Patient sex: F
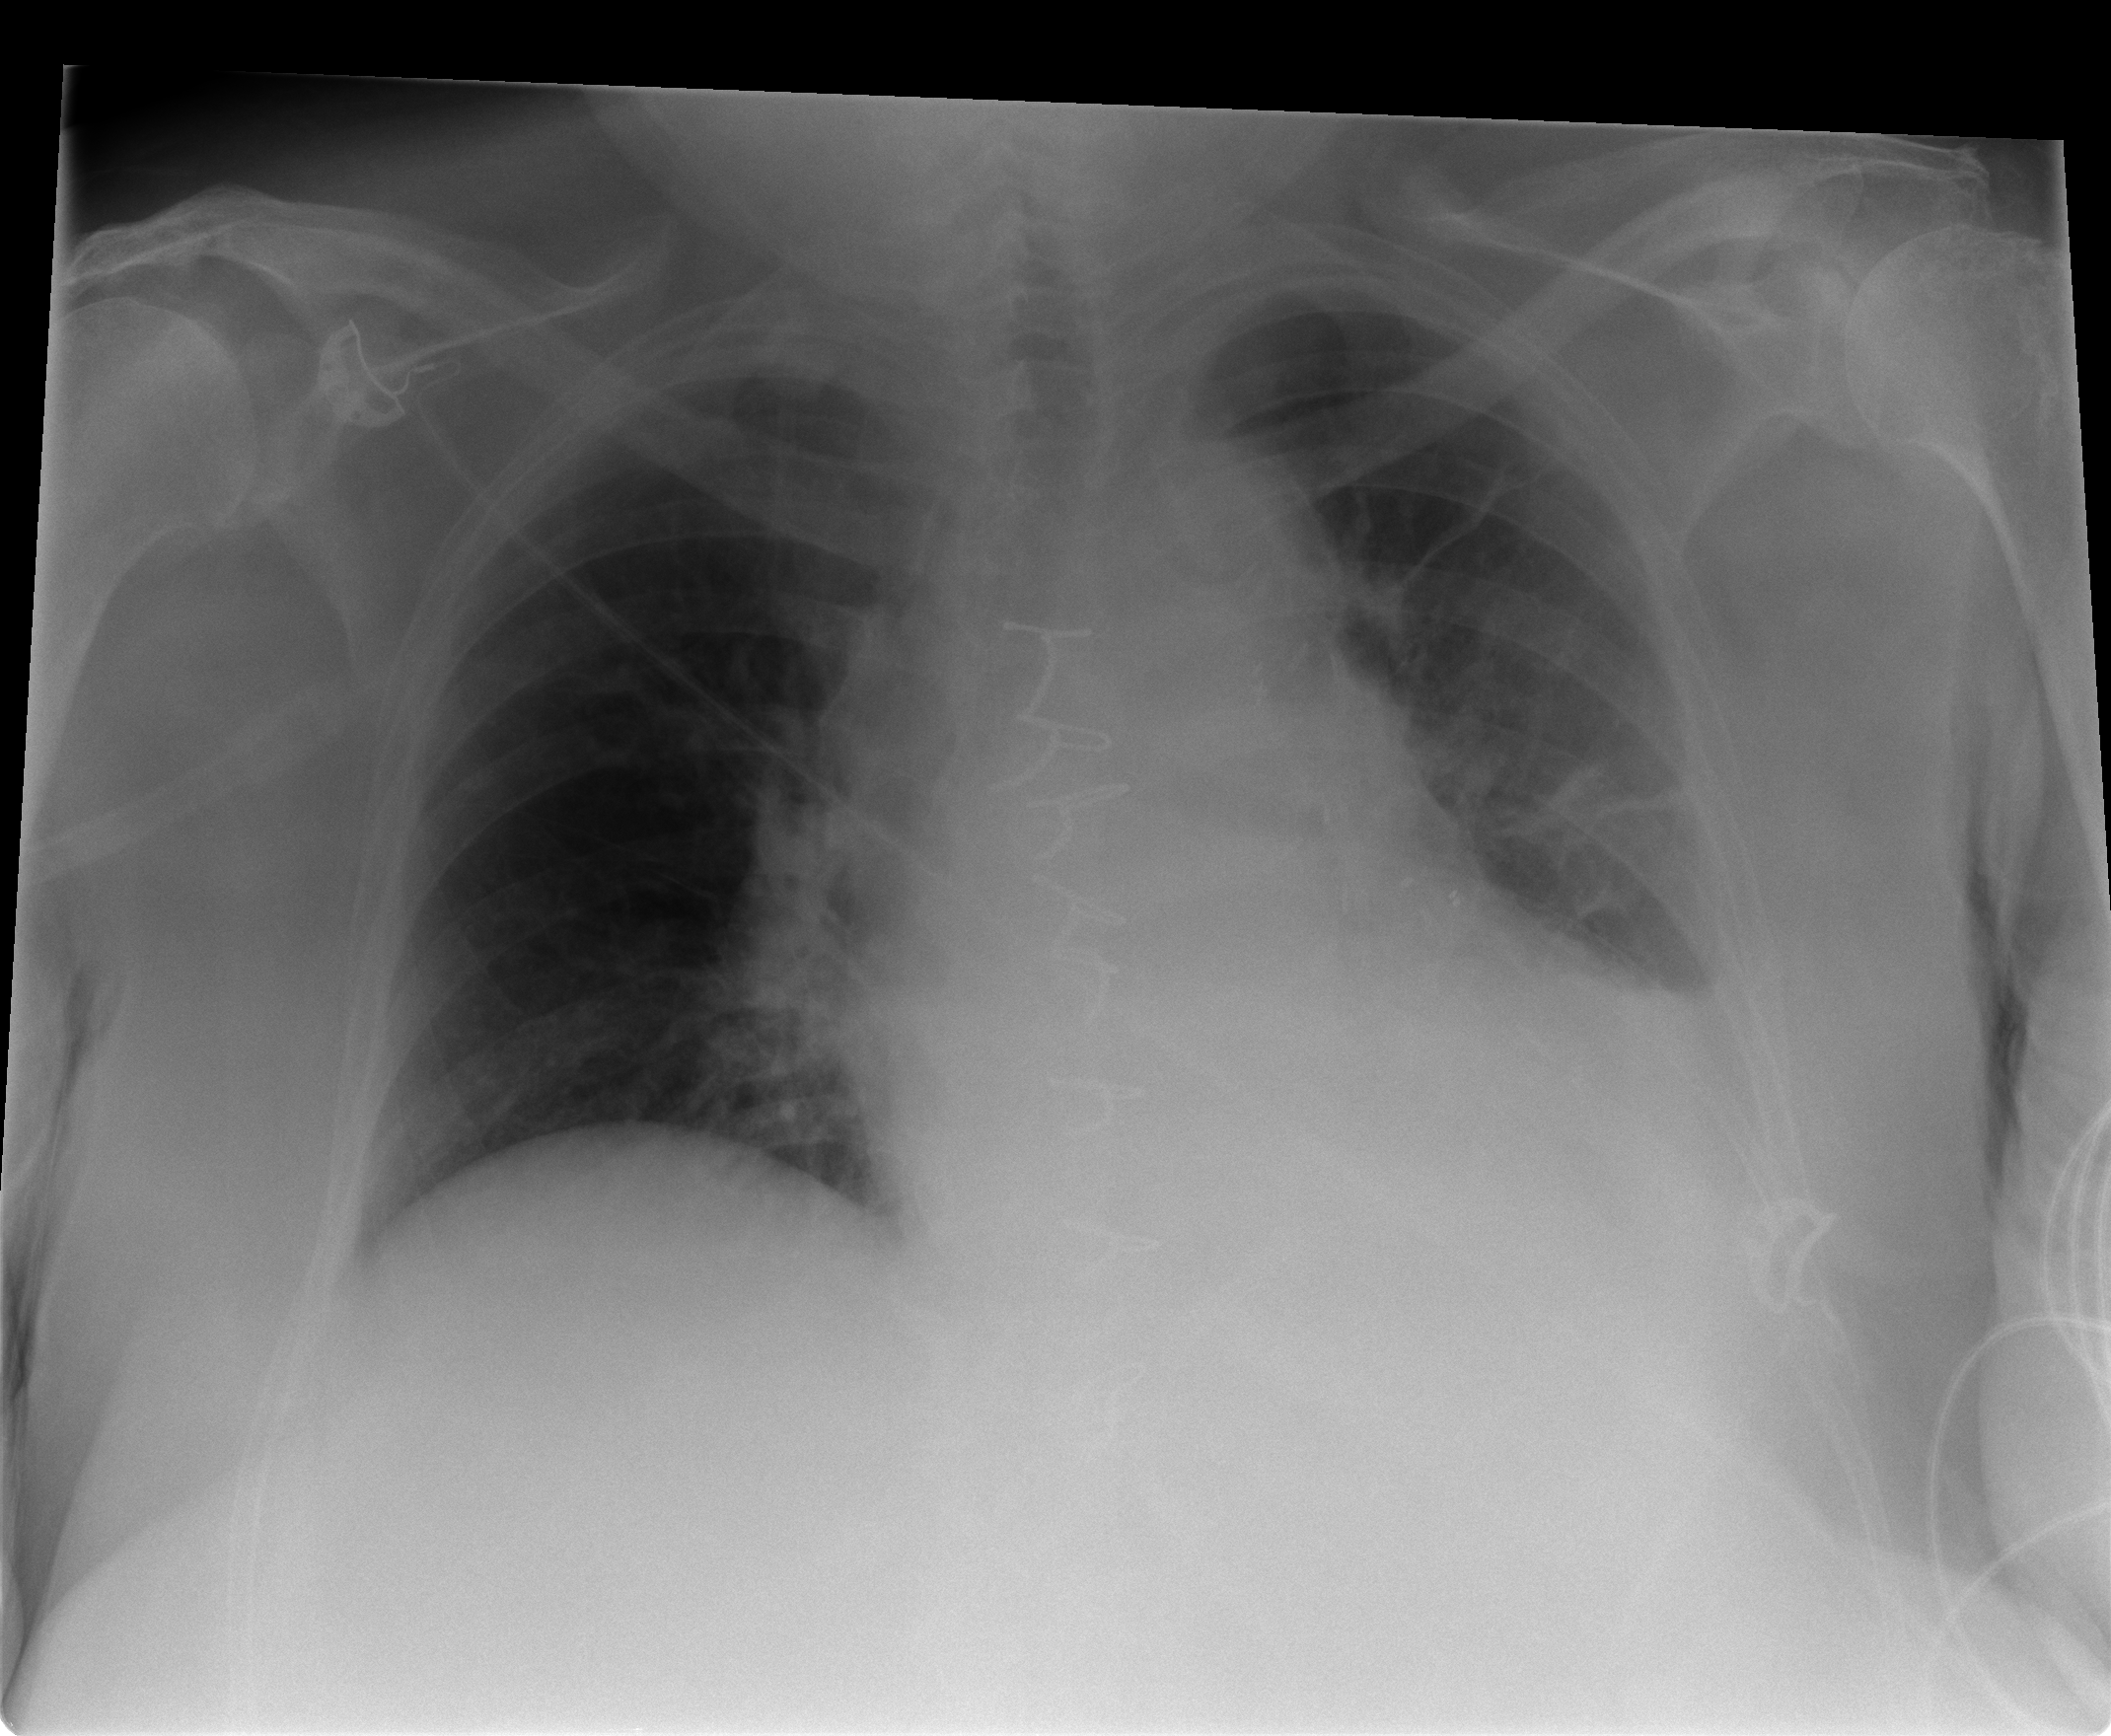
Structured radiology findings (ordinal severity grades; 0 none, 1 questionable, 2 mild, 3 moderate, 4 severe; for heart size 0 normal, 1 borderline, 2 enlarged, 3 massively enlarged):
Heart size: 2
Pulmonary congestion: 0
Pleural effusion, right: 0
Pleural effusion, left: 2
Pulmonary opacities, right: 0
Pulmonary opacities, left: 0
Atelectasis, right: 0
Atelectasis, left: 2